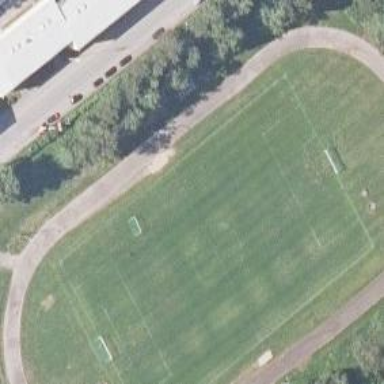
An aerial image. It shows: Soccer pitch for leisureland activities.